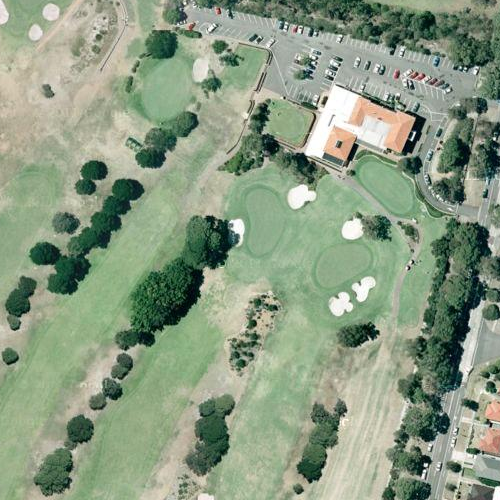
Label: sydney